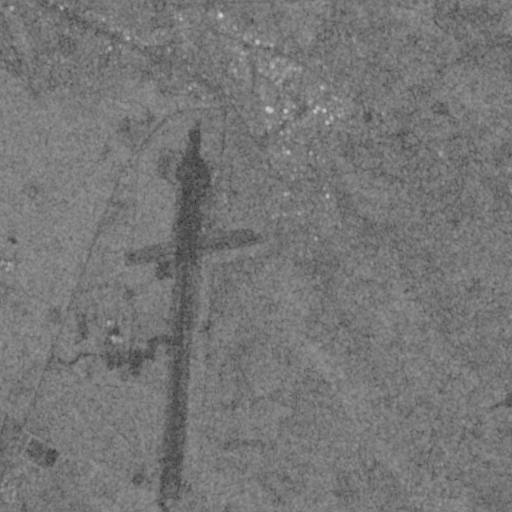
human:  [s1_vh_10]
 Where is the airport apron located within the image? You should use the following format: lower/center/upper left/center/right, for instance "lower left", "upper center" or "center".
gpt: The airport apron is located in the center of the image.
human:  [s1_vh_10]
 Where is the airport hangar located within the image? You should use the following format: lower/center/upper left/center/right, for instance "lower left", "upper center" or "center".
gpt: The airport hangar is located in the center of the image.
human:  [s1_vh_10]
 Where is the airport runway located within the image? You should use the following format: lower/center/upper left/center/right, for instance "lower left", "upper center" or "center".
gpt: The airport runway is located in the center left of the image.
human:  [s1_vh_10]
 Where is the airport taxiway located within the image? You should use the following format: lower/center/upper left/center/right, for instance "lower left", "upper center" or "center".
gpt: The airport taxiway is located in the center of the image.
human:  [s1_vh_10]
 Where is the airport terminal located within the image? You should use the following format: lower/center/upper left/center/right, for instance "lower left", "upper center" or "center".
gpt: The airport terminal is located in the center of the image.
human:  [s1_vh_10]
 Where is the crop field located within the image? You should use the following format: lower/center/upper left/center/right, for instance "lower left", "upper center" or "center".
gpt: The crop field is located in the lower right of the image.
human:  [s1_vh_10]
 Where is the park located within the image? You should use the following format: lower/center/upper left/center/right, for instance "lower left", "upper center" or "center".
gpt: The park is located in the upper right of the image.
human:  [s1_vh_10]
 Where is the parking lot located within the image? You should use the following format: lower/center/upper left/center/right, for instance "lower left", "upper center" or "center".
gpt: There is no parking lot in the image.

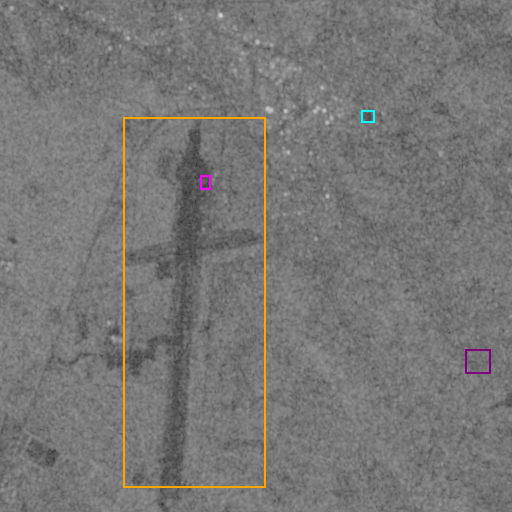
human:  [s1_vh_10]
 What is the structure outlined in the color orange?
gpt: The structure outlined in orange is an airport.
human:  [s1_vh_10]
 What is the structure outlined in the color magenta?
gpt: The structure outlined in magenta is an airport apron.
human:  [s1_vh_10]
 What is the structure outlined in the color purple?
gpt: The structure outlined in purple is a crop field.
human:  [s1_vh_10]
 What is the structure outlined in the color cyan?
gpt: The structure outlined in cyan is a park.
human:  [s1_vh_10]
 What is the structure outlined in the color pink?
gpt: There is no pink outline.